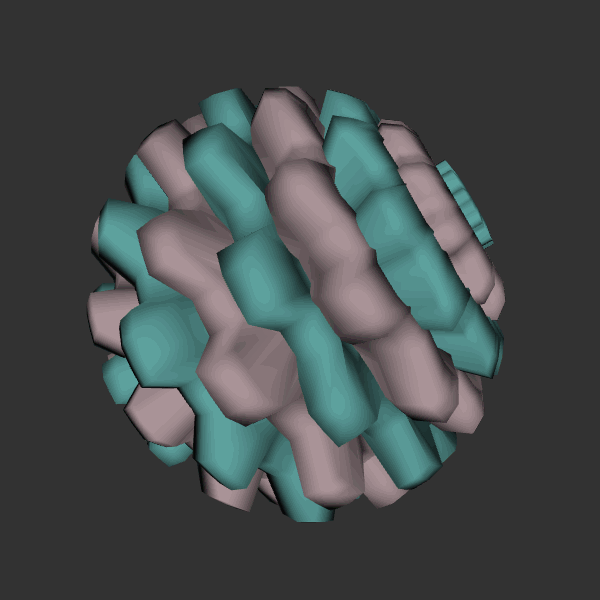
Background: dark